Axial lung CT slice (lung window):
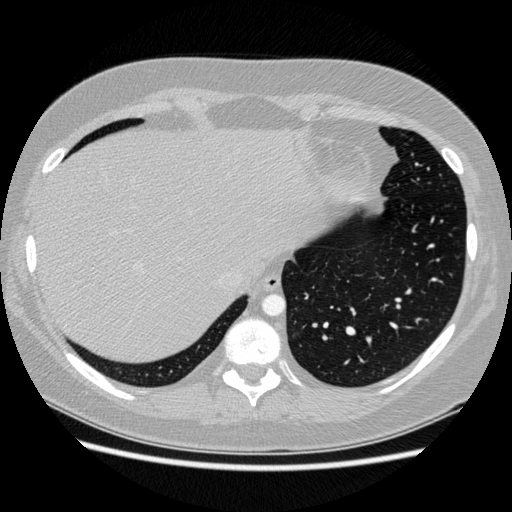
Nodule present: no